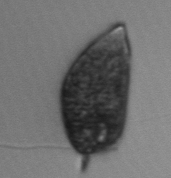
Label: Prorocentrum_micans